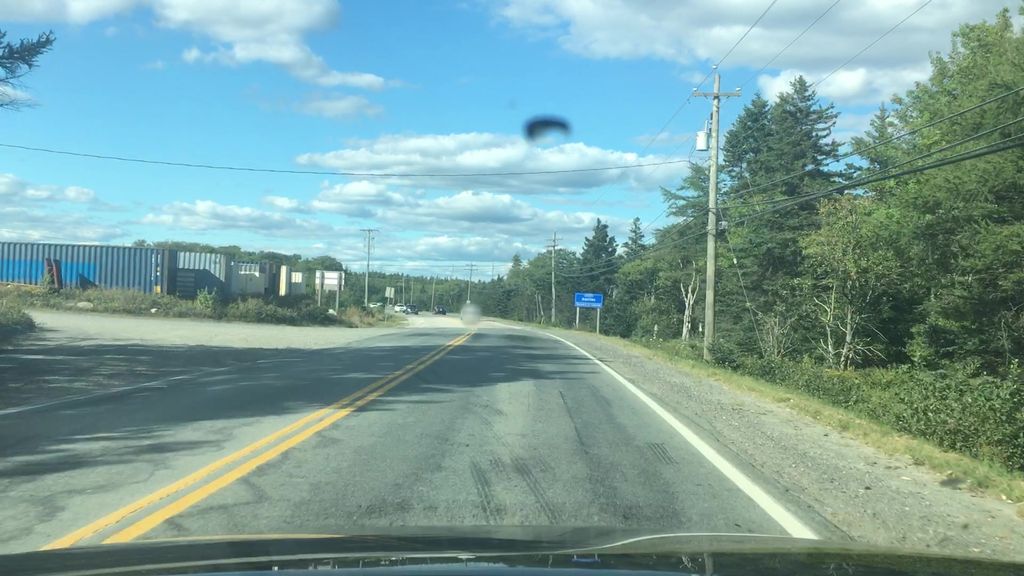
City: halifax